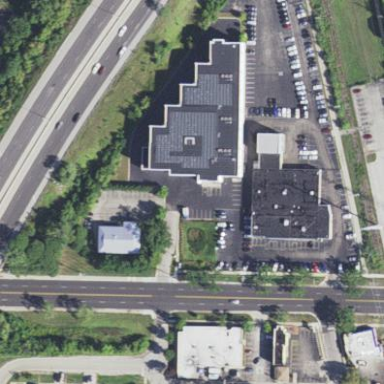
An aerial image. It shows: Commercial building housing storage rental shop.